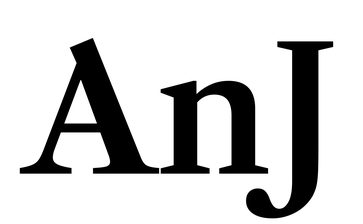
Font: LibreCaslonText_SemiBold